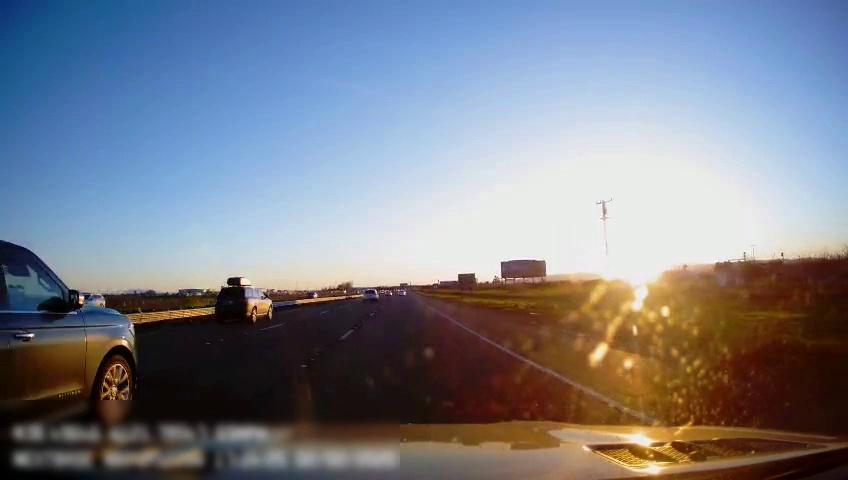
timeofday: Day
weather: Sunny
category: Drivable Space
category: Vehicles | SUV
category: Vehicles | SUV
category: Vehicles | SUV
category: Vehicles | SUV
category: Vehicles | SUV
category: Lanes | Alternate Lane
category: Lanes | Alternate Lane
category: Lanes | Current Lane
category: Lanes | Alternate Lane
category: Traffic | Signs
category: Traffic | Signs